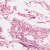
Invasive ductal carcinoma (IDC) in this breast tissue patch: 0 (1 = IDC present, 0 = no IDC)